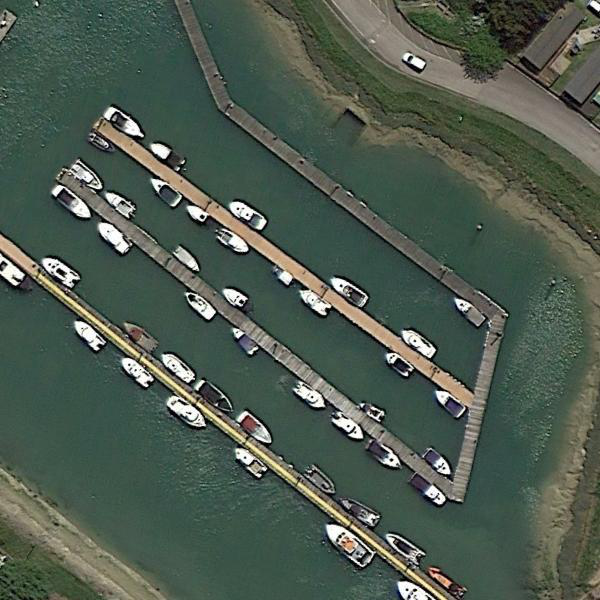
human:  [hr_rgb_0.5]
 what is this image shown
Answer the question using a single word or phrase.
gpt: port